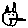
Label: cat